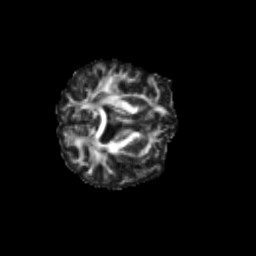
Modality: FA
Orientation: axial
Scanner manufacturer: siemens
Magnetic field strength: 3 T
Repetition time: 9.2 s
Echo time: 0.084 s